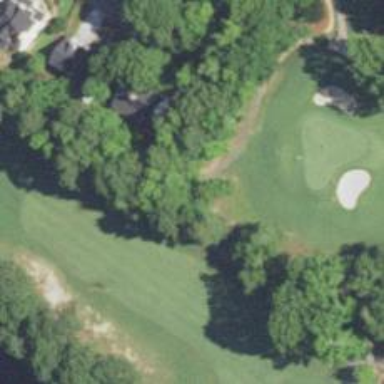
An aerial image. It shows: Path designated for golf carts.